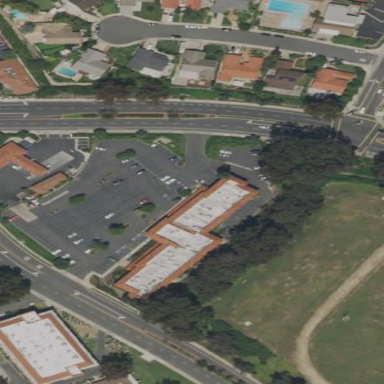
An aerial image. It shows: Commercial building.